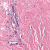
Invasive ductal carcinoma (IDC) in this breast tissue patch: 0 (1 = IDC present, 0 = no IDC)